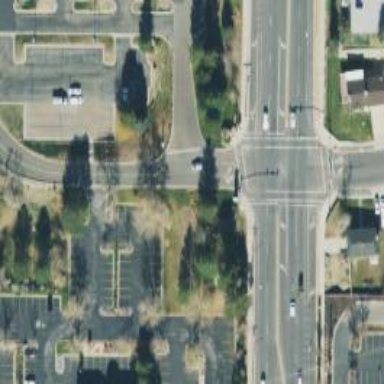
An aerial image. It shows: Marked crossing on the road.